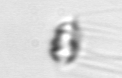
Label: Chaetoceros